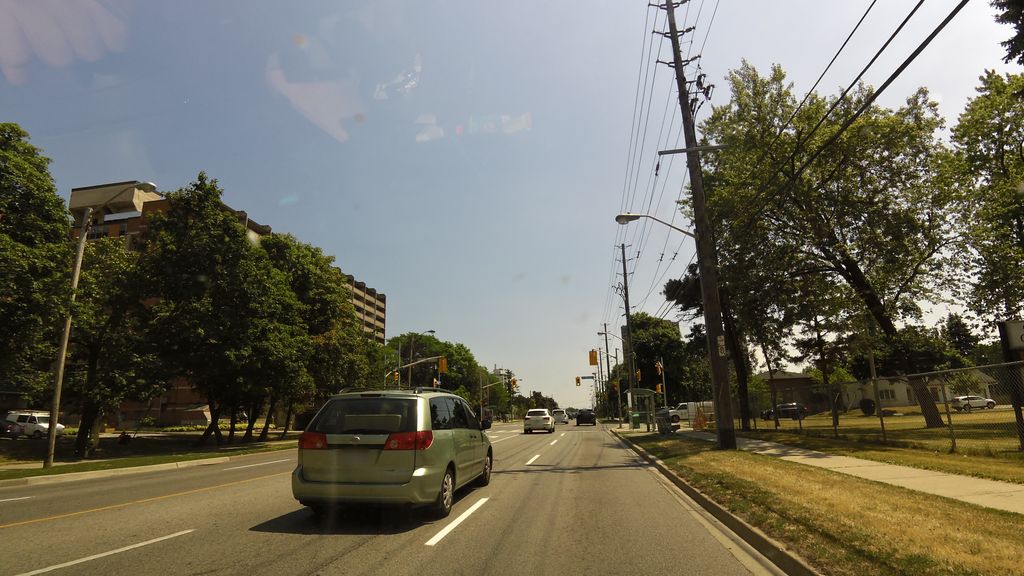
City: toronto